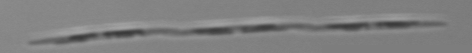
Label: Pseudo-nitzschia